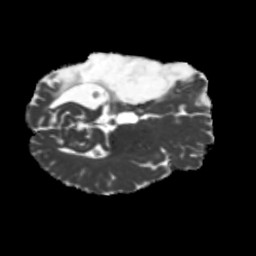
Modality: MD
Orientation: axial
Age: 40
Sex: male
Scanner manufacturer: siemens
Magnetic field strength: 3 T
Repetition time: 5.25 s
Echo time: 0.08 s